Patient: sex M, age 31
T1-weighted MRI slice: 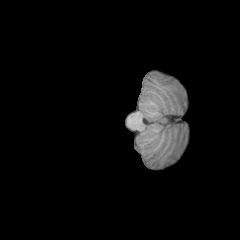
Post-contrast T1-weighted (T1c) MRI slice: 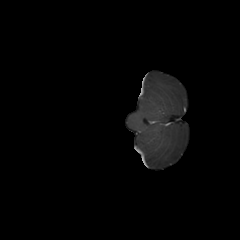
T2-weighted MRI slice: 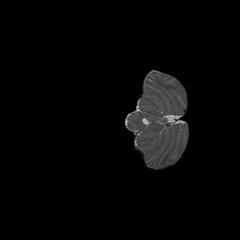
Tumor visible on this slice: no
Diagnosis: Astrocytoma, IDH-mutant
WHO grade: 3